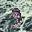
Label: 9